Question: I'm in need of some assistance here with Directx.
I'm building my project on top of the TerraTessellation Sample from the Nvidia Directx SDK.
Basically what i did was change the .dds files for the files I'm interested on displaying for the terrain.
'''
V_RETURN(loadTextureFromFile(L"TerrainTessellation/color.dds", "g_TerrainColourTexture1", pd3dDevice, g_pTerrainEffect));
V_RETURN(loadTextureFromFile(L"TerrainTessellation/normal.dds", "g_TerrainColourTexture2", pd3dDevice, g_pTerrainEffect));
V_RETURN(loadTextureFromFile(L"TerrainTessellation/GabaritoPBT.dds", "g_DetailNoiseTexture", pd3dDevice, g_pTerrainEffect));
'''
The problem is:
When I move the camera on the X, Y and Z positions makes the concavities of the map move as well, so regarding the texture it's not on the right position as it should be.
What is happening? What could help out solving the problem?
Thanks!
Check the picture below.

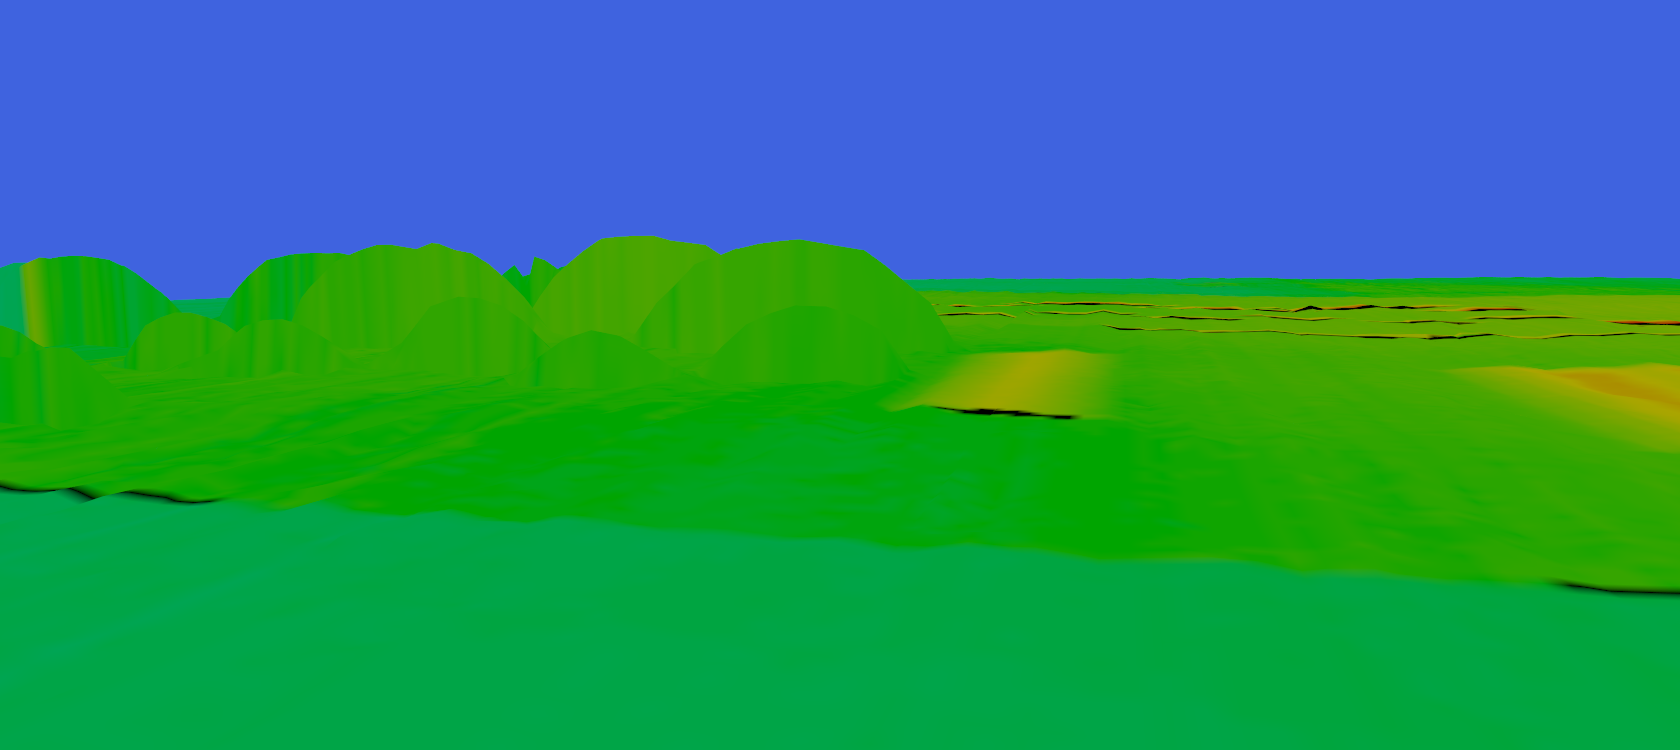
Answer: Well there was a problem with the 0 values on the heightmap and with the MIP levels they made the concavities move on its on based on distance. i took the mip levels out and it stayed great.